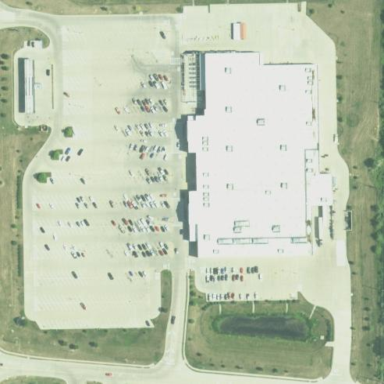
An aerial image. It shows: Retail area.